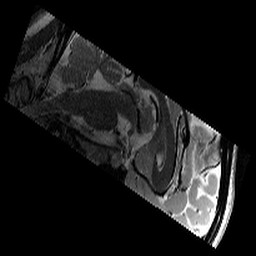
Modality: T2w
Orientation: sagittal
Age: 11
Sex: female
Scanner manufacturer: siemens
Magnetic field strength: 3 T
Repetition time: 9.23 s
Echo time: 0.067 s